Field crop: maize
Growth stage: 2
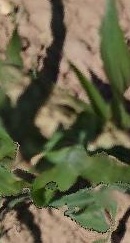
Species: maize